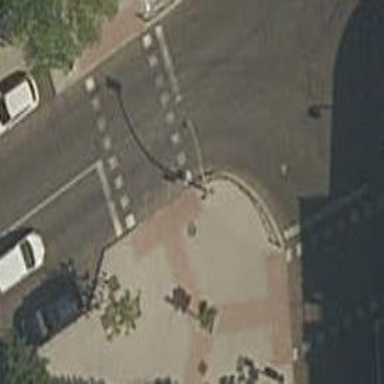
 there are traffic signals and zebra crossing."